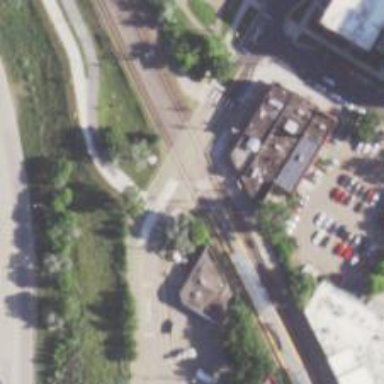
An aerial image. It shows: Railway crossing.